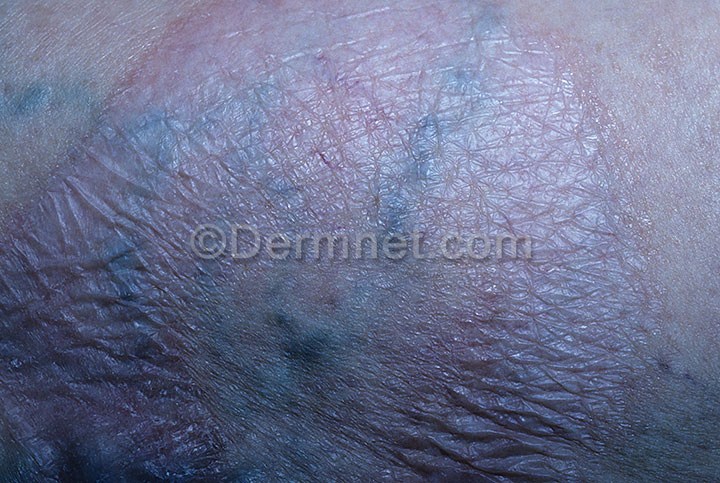
Disease: Psoriasis pictures Lichen Planus and related diseases